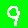
Digit: 9